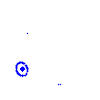
Particle: electron